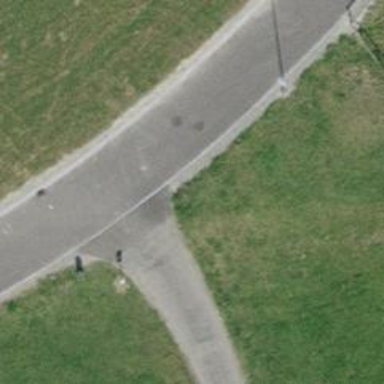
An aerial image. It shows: Cycle barrier.